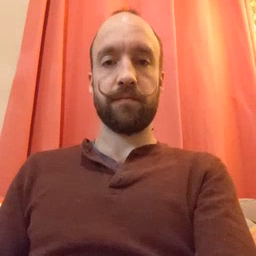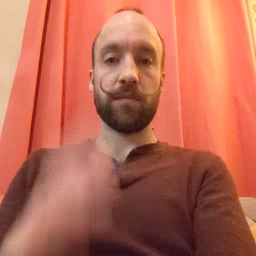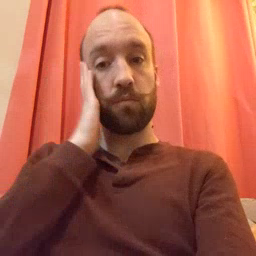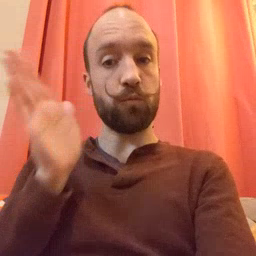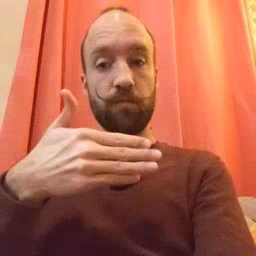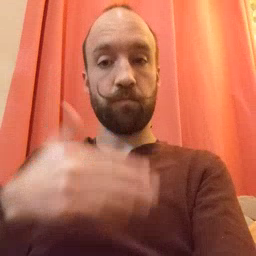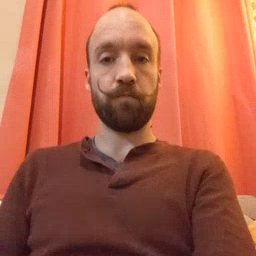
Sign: bedroom